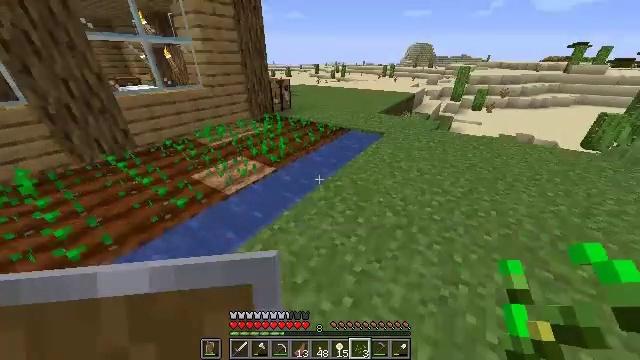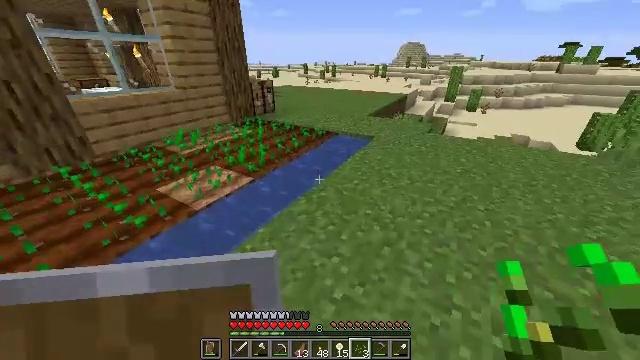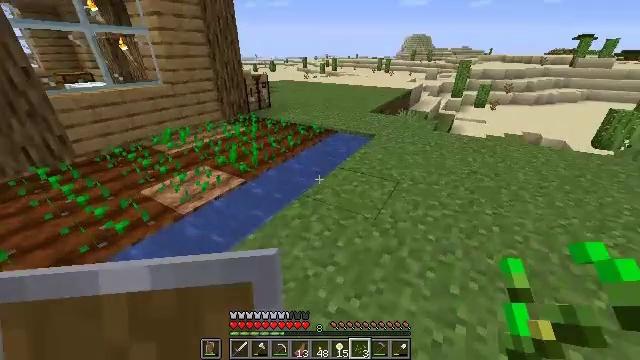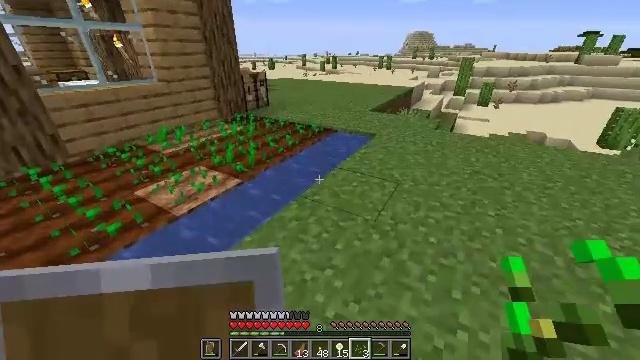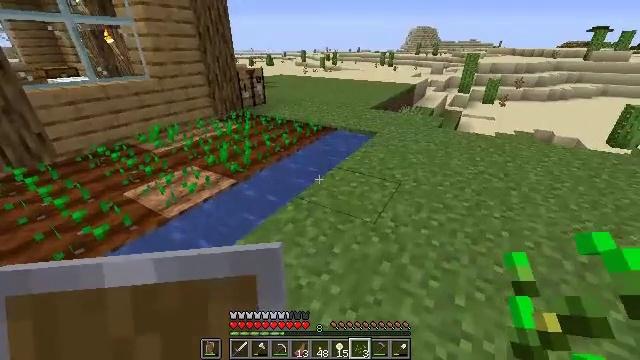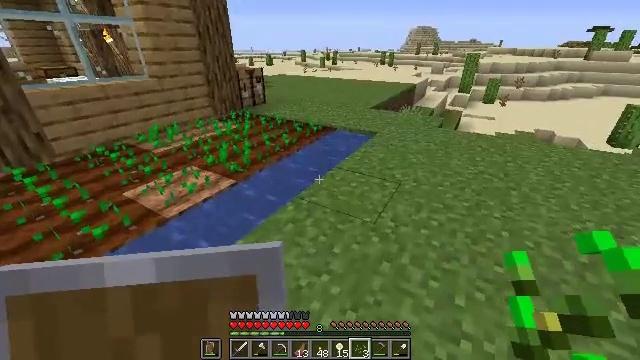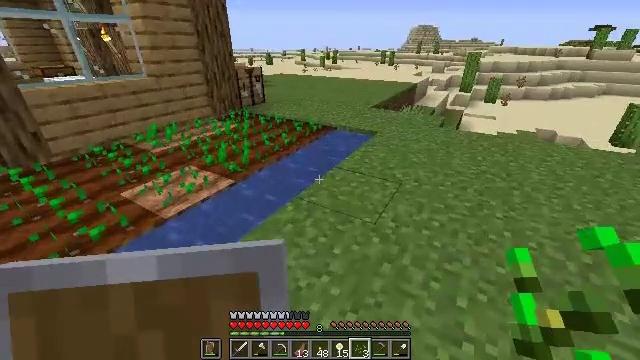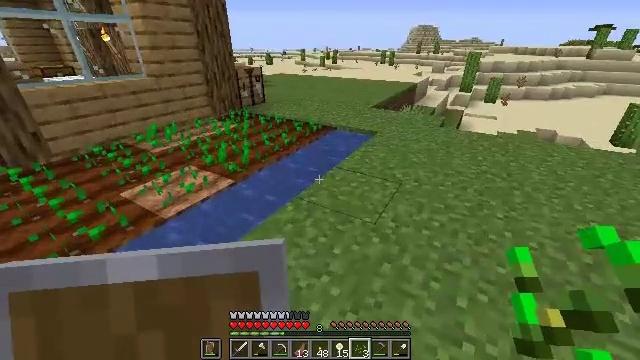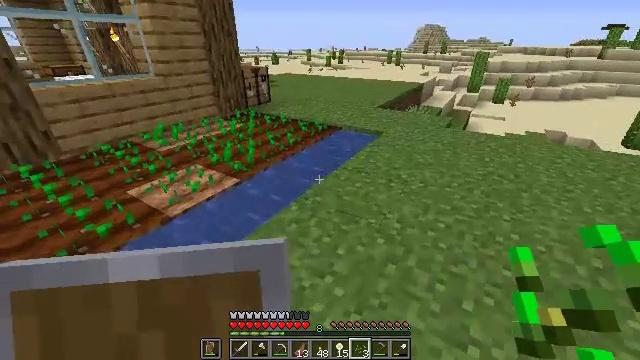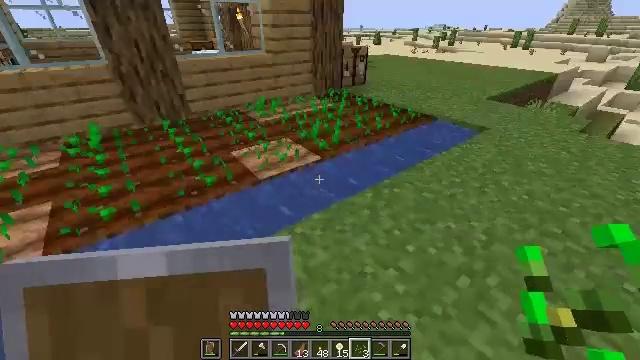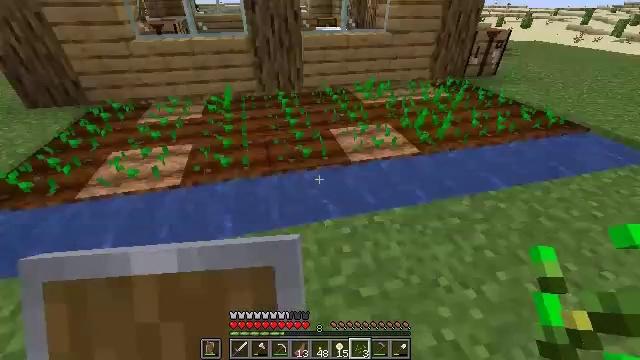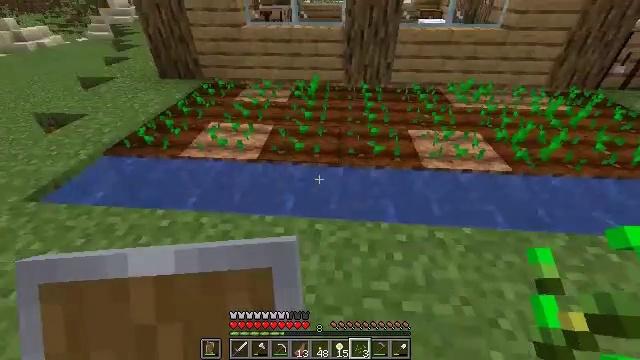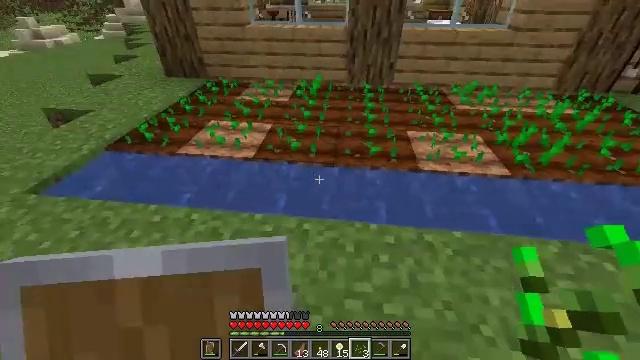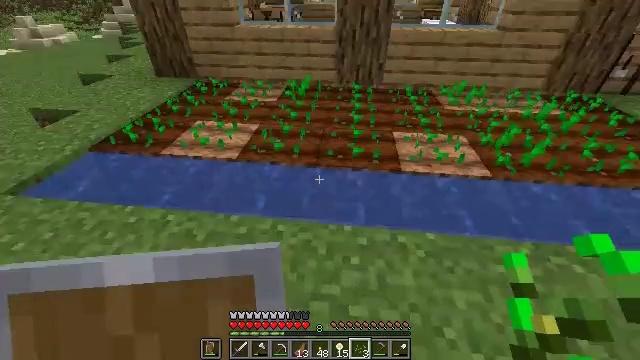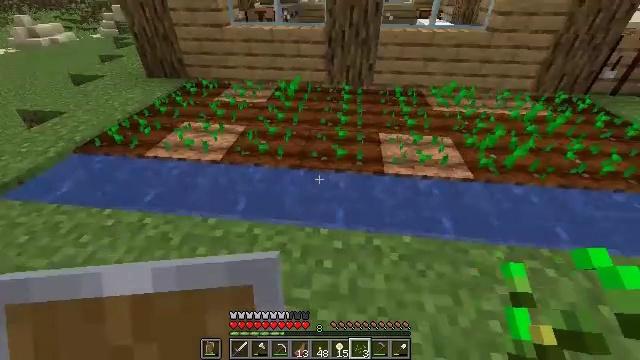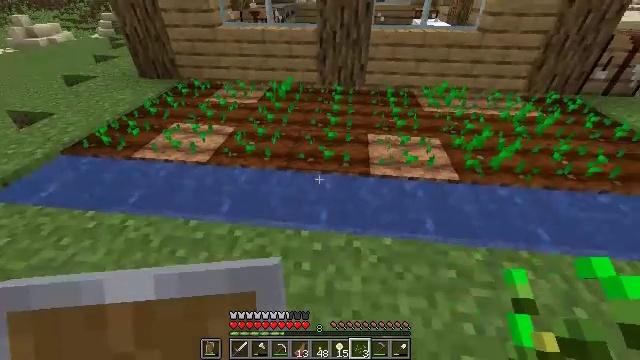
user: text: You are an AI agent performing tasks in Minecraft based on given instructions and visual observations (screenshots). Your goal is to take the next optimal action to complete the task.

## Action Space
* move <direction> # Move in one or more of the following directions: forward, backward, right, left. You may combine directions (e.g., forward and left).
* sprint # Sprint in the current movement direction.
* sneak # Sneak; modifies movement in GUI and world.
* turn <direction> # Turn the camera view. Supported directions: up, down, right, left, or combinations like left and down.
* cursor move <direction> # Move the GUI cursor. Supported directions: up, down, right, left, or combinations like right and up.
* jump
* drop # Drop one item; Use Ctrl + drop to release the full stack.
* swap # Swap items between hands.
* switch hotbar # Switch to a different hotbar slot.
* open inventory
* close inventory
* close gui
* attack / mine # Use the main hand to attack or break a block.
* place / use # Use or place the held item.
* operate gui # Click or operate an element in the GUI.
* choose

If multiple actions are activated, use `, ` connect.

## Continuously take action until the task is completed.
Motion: motion action
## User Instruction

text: Attack the potted dead bush to break it.
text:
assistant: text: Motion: turn right and up
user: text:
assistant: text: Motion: no_op
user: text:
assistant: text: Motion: no_op
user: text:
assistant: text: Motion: no_op
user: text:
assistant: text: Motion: no_op
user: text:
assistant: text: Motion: no_op
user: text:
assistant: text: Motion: no_op
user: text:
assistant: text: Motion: turn left
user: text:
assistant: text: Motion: turn left and down
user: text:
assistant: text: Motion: turn left and down
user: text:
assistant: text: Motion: move right, turn left and down
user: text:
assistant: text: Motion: move right, turn left
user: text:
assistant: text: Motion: move right
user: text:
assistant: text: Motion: move right
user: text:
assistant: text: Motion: move right
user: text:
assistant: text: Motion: move right
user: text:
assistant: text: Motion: move right, turn right
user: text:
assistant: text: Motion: move right, turn right and up
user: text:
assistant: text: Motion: move right, turn right and up
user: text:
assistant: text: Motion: move right
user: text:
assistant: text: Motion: move right
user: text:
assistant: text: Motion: move right
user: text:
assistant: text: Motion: move back and move right
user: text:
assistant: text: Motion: move back and move right
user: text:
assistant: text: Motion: move back and move right
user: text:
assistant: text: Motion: move back and move right
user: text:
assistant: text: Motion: move back and move right
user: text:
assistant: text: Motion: move right
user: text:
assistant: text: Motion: no_op
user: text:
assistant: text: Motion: turn left and up